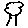
Label: tree